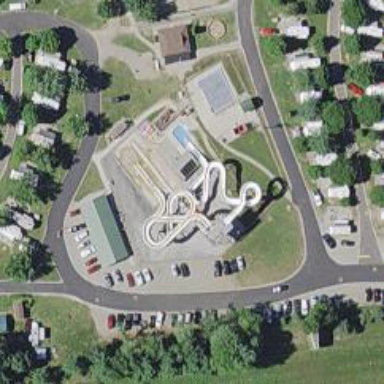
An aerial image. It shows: Water slide attraction.